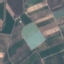
Label: PermanentCrop